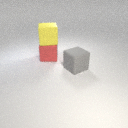
large yellow rubber cube above large red rubber cube